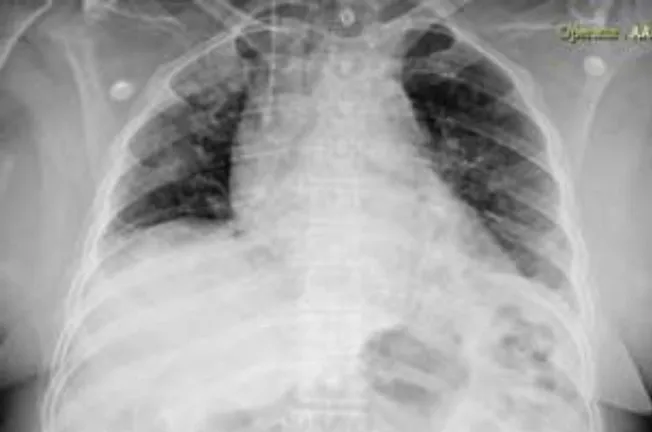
The lung infiltration resolved in the chest X-ray following the treatment.
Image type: radiology (x_ray)